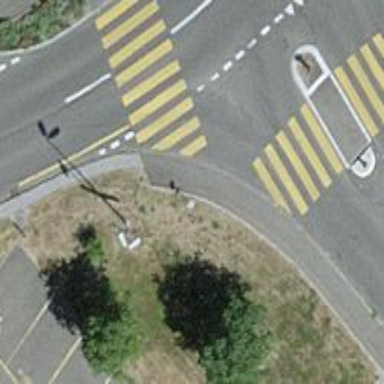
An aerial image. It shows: Kerb serving as barrier.